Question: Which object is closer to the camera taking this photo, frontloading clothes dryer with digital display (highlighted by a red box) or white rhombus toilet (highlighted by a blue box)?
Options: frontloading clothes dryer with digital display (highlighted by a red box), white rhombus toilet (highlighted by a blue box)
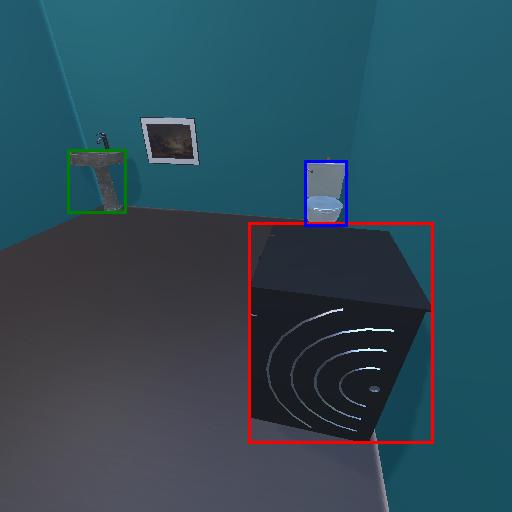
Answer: frontloading clothes dryer with digital display (highlighted by a red box)